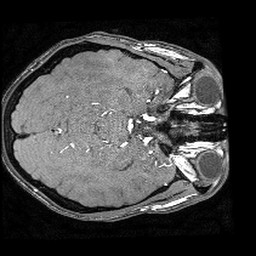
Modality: angio
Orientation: axial
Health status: ill
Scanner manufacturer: philips
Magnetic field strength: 3 T
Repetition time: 0.01835 s
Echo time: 0.003367 s